Question: In the Play developer console it says:
> Your APK does not seem to be designed for tablets
But I have added layouts to , , and folders. The complete manifest (as it is):
'''
<?xml version="1.0" encoding="utf-8"?>
<manifest xmlns:android="http://schemas.android.com/apk/res/android"
package="com.technicosa.unjumble"
android:versionCode="1"
android:versionName="1.0" >
<uses-sdk
android:minSdkVersion="9"
android:targetSdkVersion="18" />
<supports-screens
android:anyDensity="true"
android:largeScreens="true"
android:normalScreens="true"
android:resizeable="true"
android:smallScreens="true"
android:xlargeScreens="true" />
<application
android:allowBackup="true"
android:icon="@drawable/ic_launcher"
android:label="@string/app_name"
android:theme="@style/Theme.Sherlock.Light.DarkActionBar" >
<activity
android:name="com.technicosa.unjumble.MainActivity"
android:label="@string/app_name" >
<intent-filter>
<action android:name="android.intent.action.MAIN" />
<category android:name="android.intent.category.LAUNCHER" />
</intent-filter>
</activity>
<activity
android:name="com.technicosa.unjumble.UserSettingsActivity"
android:label="@string/title_activity_user_settings" >
</activity>
</application>
'''
The app runs perfectly on both Nexus 7 and Nexus 10 in the emulator. Also in the developer console under optimization tips it says:
> Uses available screen space on 10-inch tablets
A screenshot of my app:

While the app seems to run on tablets (I have tested only on emulator), what must be done to fulfill the Play criteria?
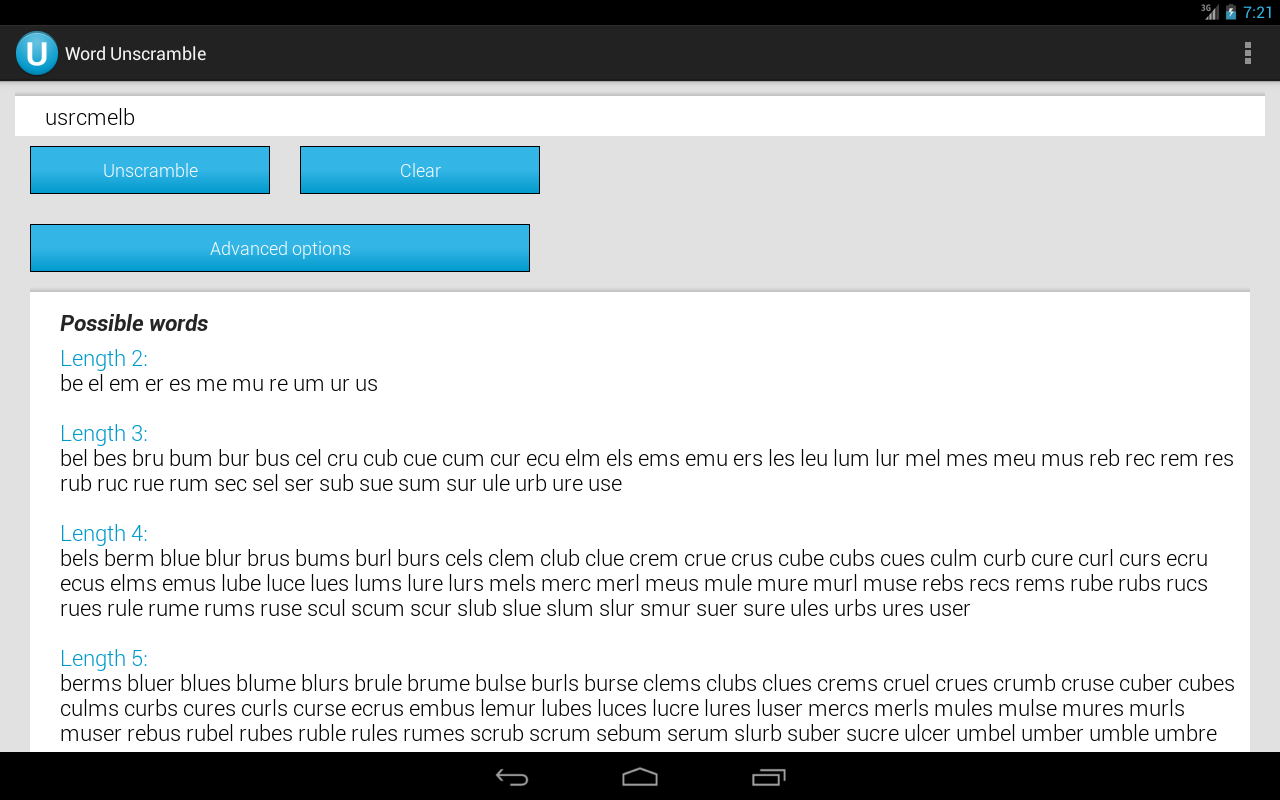
Answer: Replacing folders layout-sw600dp, layout-sw600dp-land, layout-sw720dp and layout-sw720dp-land with layout-xlarge, layout-xlarge-land added a new message: "your apk does not seem to be designed for tablets."
Solved the problem after what's stated <URL>.
> - Look for opportunities to include additional content or use an alternative treatment of existing content.- Use multi-pane layouts on tablet screens to combine single views into a compound view. This lets you use the additional screen area more efficiently and makes it easier for users to navigate your app.
The problem was really the white space and had nothing to do with the xmls.
I managed to make the message for 7i tabs go away by rearranging the layouts to cover the screen and not leave too much white space. But not for the 10i tablets as the area is too big and my app has very less content. I must consider additional content.